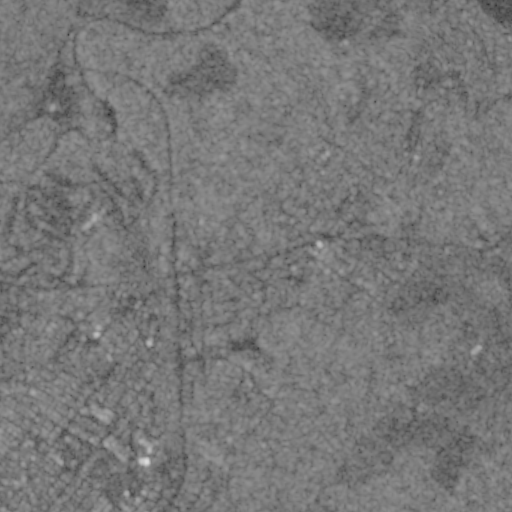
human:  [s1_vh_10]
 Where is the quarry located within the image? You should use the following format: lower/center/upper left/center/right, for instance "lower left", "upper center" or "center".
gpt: The quarry is located in the center right of the image.
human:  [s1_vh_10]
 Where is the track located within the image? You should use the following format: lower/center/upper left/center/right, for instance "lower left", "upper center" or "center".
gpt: The track is located in the lower left of the image.
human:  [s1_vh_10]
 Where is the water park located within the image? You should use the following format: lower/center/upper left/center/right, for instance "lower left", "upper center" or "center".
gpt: The water park is located in the lower left of the image.
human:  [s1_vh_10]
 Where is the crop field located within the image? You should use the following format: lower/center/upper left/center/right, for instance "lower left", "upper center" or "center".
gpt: There is no crop field in the image.

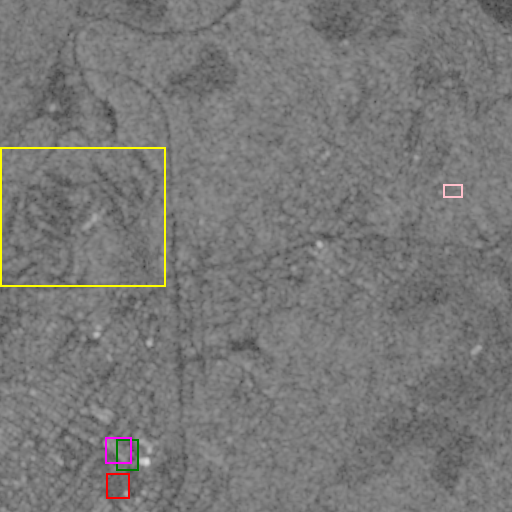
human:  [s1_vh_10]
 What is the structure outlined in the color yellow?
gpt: The structure outlined in yellow is a park.
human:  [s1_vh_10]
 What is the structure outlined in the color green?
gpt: The structure outlined in green is a parking lot.
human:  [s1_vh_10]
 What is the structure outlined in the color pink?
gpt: The structure outlined in pink is a quarry.
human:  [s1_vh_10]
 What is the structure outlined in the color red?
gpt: The structure outlined in red is a track.
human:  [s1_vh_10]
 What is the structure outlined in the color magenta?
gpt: The structure outlined in magenta is a building.
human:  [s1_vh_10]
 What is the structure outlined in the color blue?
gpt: There is no blue outline.